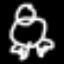
Label: frog